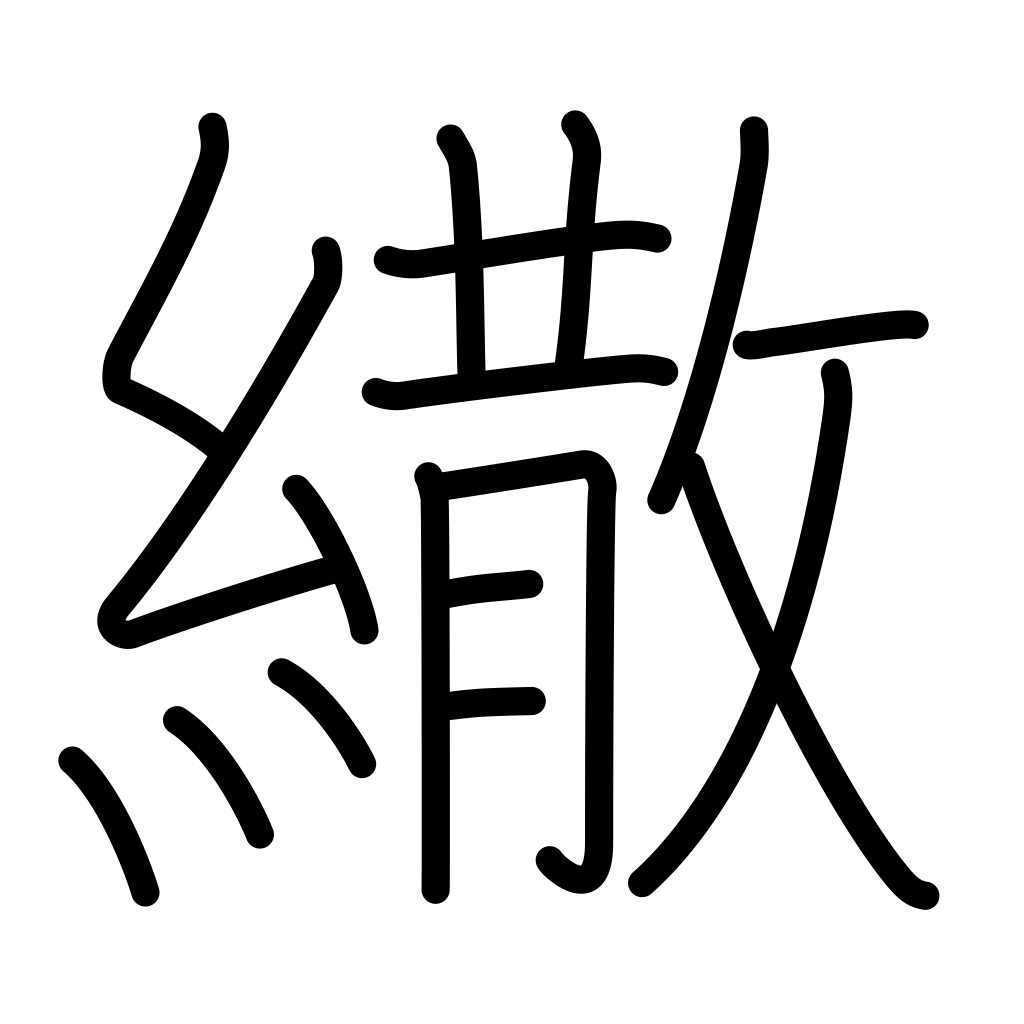
Meaning: parasol, umbrella